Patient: sex M, age 57
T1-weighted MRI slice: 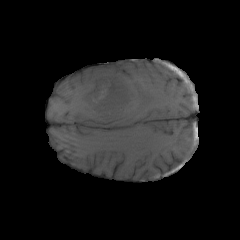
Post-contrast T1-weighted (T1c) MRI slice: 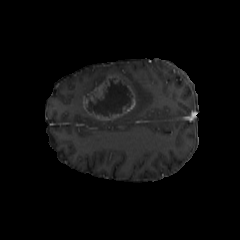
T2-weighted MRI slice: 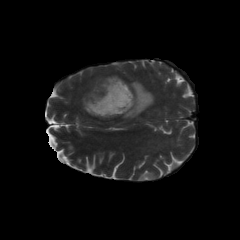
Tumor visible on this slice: yes
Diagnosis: Glioblastoma, IDH-wildtype
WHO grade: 4